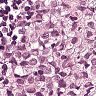
Metastatic tissue present: yes